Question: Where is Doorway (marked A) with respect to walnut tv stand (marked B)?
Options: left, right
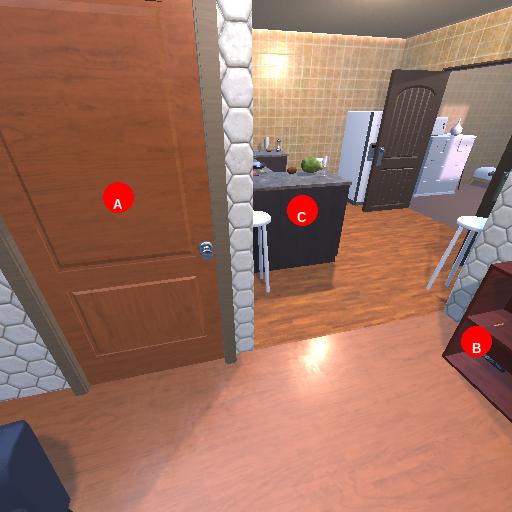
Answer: left